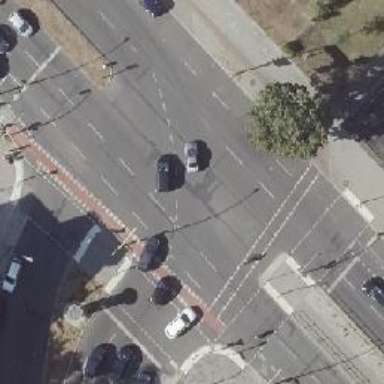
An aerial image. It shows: Primary highway junction.